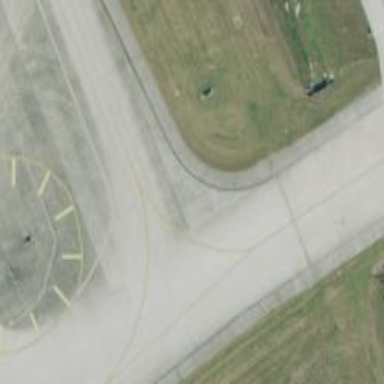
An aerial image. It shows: View of taxiway at the airport.